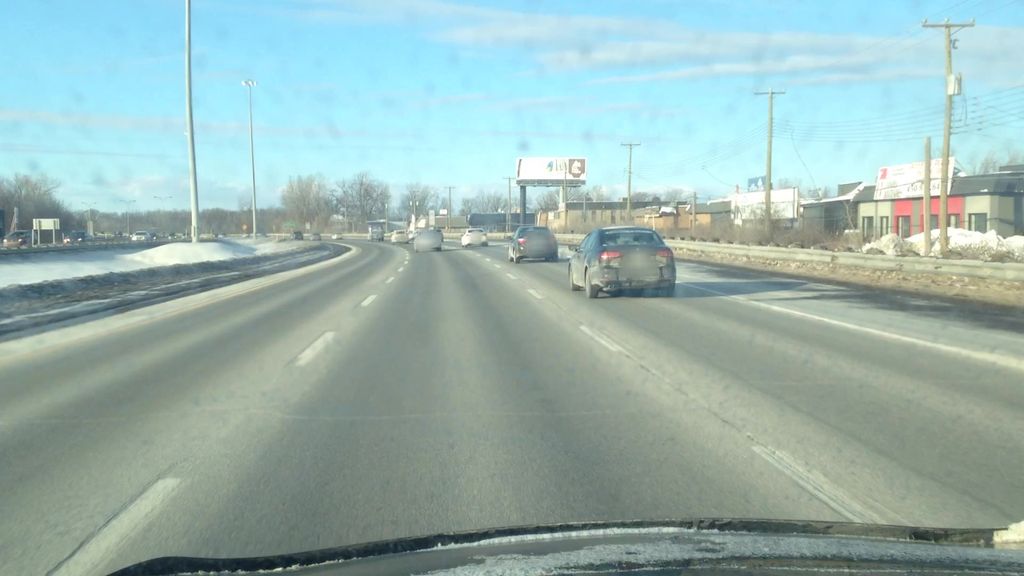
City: montreal